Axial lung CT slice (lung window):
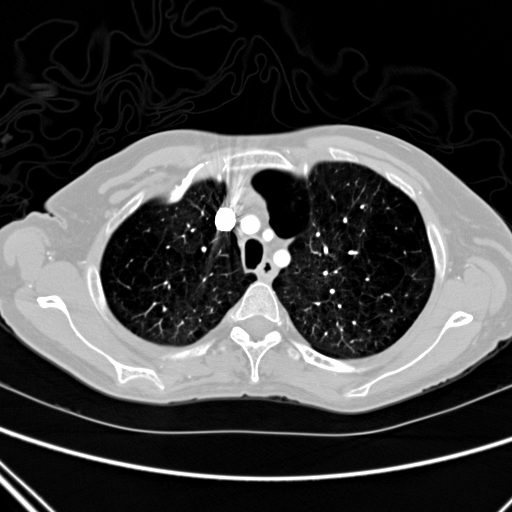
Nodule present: no